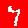
Digit: 7